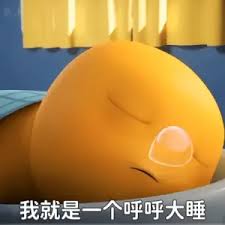
Label: nailong